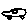
Label: car